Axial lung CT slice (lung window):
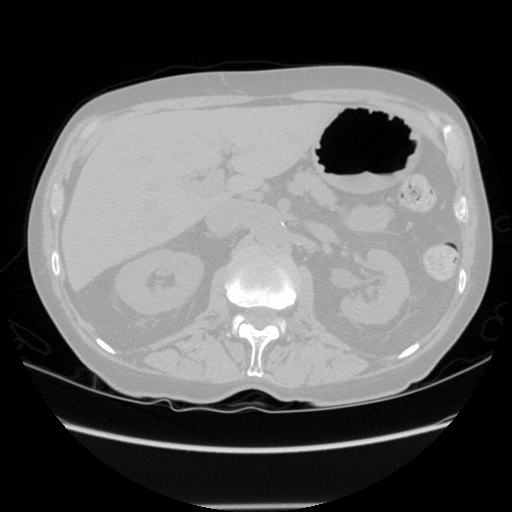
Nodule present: no